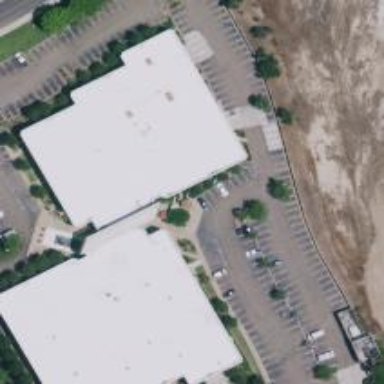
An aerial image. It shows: Industrial building.